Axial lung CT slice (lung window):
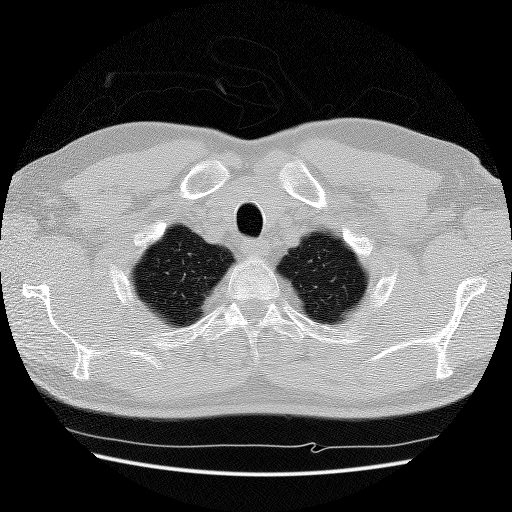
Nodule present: no